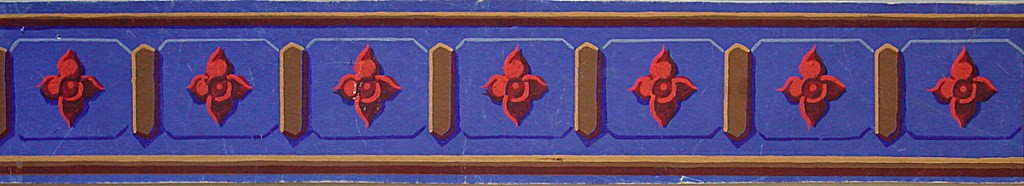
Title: Border
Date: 1860–80
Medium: Block-printed on machine-made paper
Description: Quatrefoil on raised panels. Printed in bright orange, brown, tan and blue on blue ground.

H# 21